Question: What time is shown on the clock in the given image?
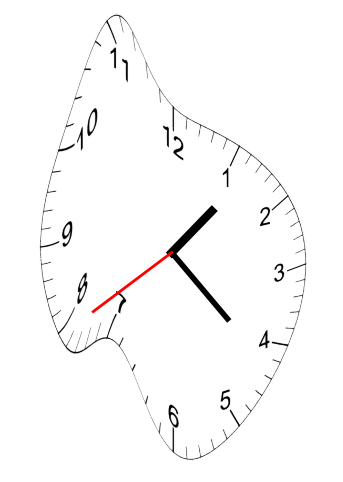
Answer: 01:21:39